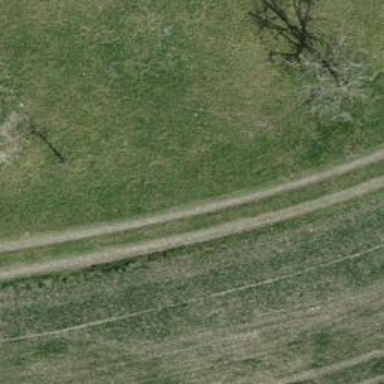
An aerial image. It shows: Track with grade 5 tracktype.